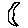
Label: moon